Interaction volume radius: 5 \u00c5
Interaction volume height: 20 \u00c5
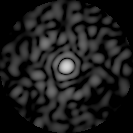
Disorder parameter: 0.8472